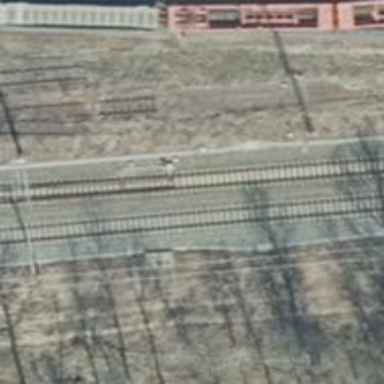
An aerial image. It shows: Railway switch with the turnout pointing to the right.